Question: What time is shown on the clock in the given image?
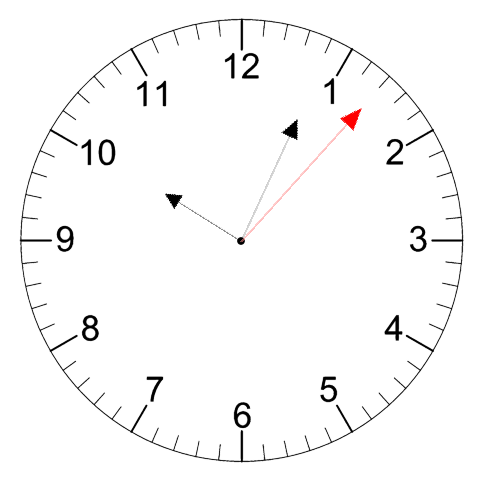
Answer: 10:04:07